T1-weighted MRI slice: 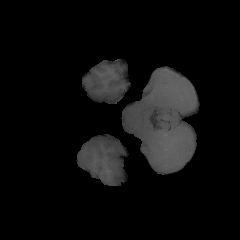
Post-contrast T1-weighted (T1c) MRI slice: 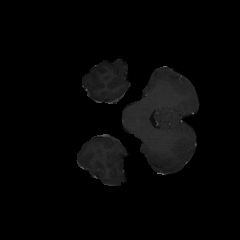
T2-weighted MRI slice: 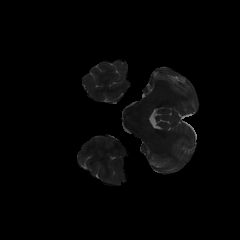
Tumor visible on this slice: no